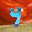
Label: 4